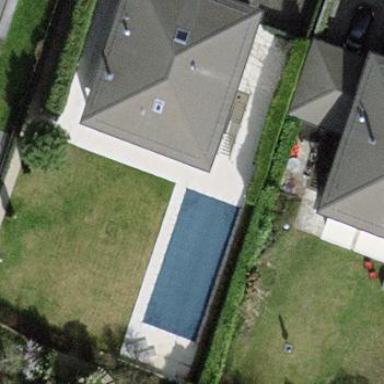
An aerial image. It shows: Outdoor swimming pool on leisure land.